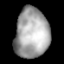
Tissue: lung
Cell type: Epithelial cells
Senescence score: 0.1782
Nuclear area (px): 1653
Mean DAPI intensity: 166.662